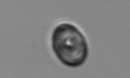
Label: Thalassiosira